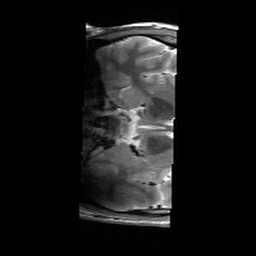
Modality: T2w
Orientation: coronal
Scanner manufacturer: siemens
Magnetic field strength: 6.98 T
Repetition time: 5.65 s
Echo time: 0.044 s